Field crop: tomato
Growth stage: 2
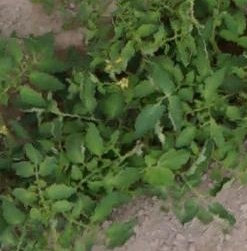
Species: tomato